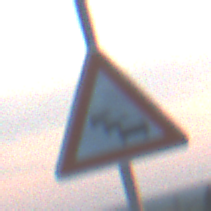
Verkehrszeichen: Stau
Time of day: SunriseSunset
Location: Outdoor (Nature)
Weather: PartlyCloudy
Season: NotSpecified
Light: Natural